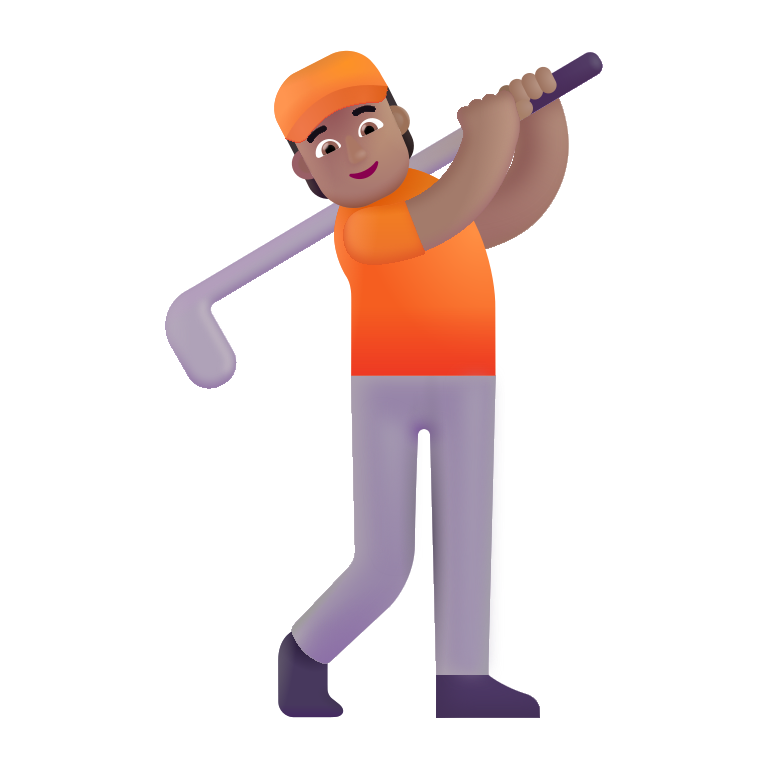
person golfing color